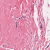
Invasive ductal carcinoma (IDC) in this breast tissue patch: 0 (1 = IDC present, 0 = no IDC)